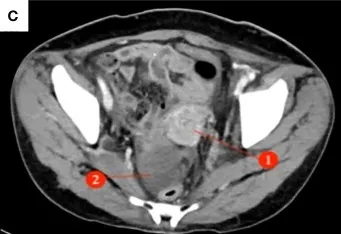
(C) Disappearance of cervical lesion ((1)), In the right adnexal area, the density shadow of irregular soft tissue mass was 4.1 x 4.3cm ((2).
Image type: radiology (ct)